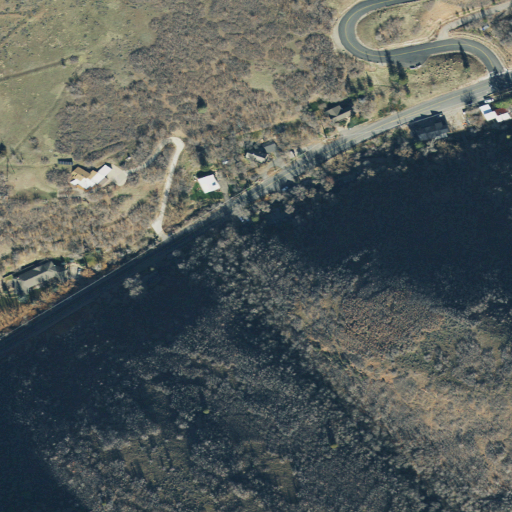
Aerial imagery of valley in Utah named Kelvin Grove containing deciduous forest, shrub, open development, low intensity development, and medium intensity development